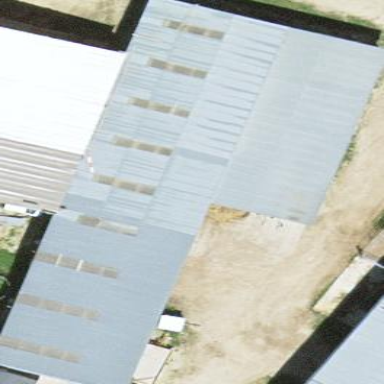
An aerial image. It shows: Farm auxiliary building.